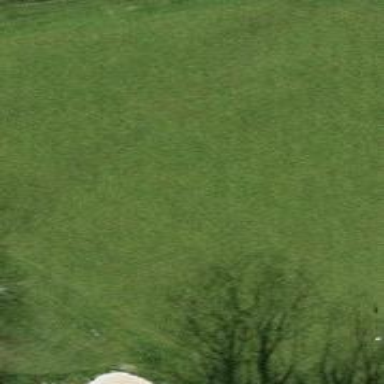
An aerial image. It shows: Picturesque green golfing area with grass land use.